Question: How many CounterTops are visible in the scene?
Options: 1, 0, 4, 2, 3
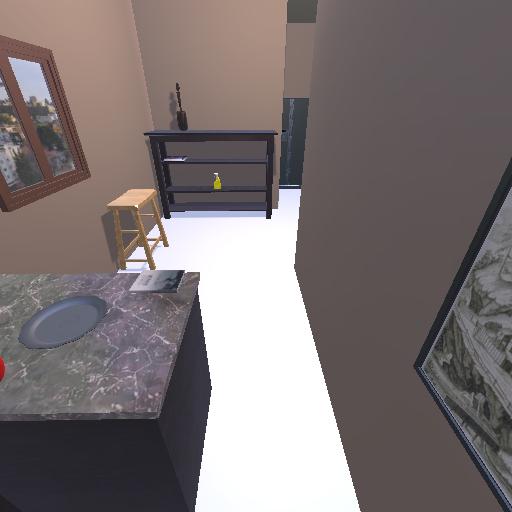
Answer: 1